Question: I working on auto layout and size class enabled project.I tried to resize UICollectionViewCell width to make sure it fit for entire screen.
'''
code:
screenSize = UIScreen.mainScreen().bounds
screenWidth = screenSize.width
func collectionView(collectionView: UICollectionView,
layout collectionViewLayout: UICollectionViewLayout,
sizeForItemAtIndexPath indexPath: NSIndexPath) -> CGSize{
recentCollection.collectionViewLayout.invalidateLayout()
return CGSizeMake(screenWidth, 200.0)
}
'''

I do not know am i working on right way?any help appreciated.thanks in advance
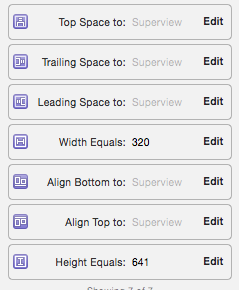
Answer: just set width of UICollectionView to 0 and update constraint in viewdidload() method
'''
screenSize = UIScreen.mainScreen().bounds
screenWidth = screenSize.width
var Constraint = NSLayoutConstraint(item: recentCollection, attribute: NSLayoutAttribute.Width, relatedBy: NSLayoutRelation.Equal, toItem: nil, attribute: NSLayoutAttribute.Width, multiplier: 1.0, constant: screenWidth)
recentCollection.addConstraint(Constraint)
'''